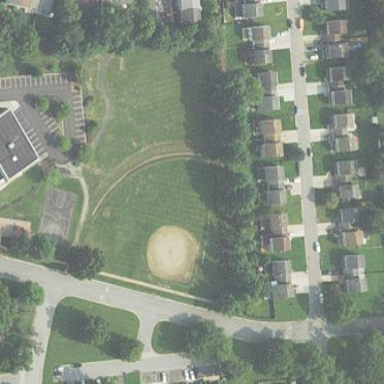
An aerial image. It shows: Baseball pitch for leisure land.